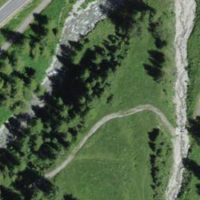
EUNIS habitat code: 26
Species observed at this site:
Phyllopertha horticola